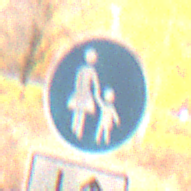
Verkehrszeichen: Gehweg
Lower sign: RichtungsangabeDurchPfeile8
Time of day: SunriseSunset
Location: Roofed (Suburban)
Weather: Clear
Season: NotSpecified
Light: Natural